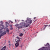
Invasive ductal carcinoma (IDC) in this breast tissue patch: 1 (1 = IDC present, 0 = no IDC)